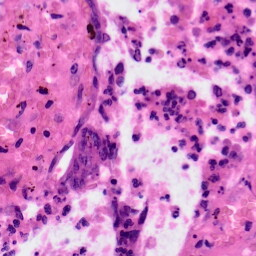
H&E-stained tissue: Colon